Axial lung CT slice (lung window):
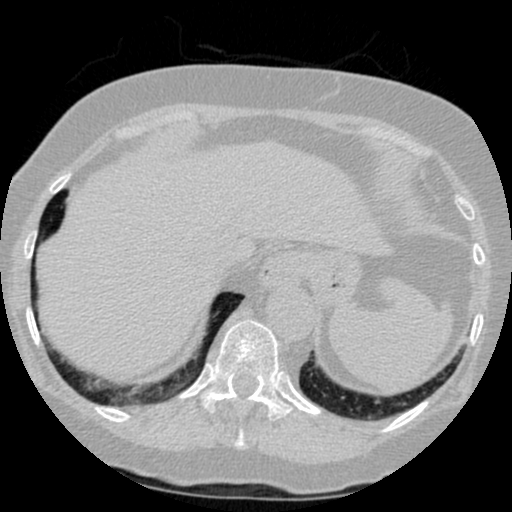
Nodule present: no